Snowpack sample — Buffalo Mountain, Silverthorne, Colorado, USA (2/22/26, 2:02 PM MST)
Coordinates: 39.622, -106.113
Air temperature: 33 °F
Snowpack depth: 63 cm
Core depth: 20 cm
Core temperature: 23 °F
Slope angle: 11°, slope face: 116°
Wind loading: low
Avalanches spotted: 0
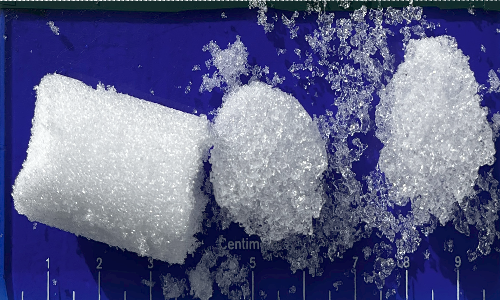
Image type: core
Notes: In a firebreak similar to site 1, minimal wind loading with no spotted avalanches (not many faces in view though)